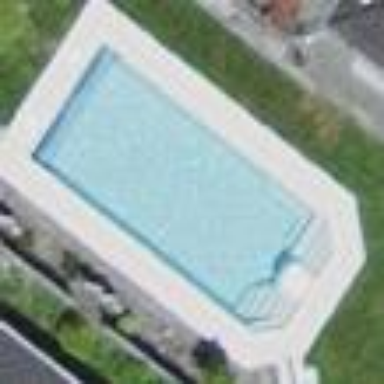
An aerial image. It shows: Swimming pool located in leisure land.